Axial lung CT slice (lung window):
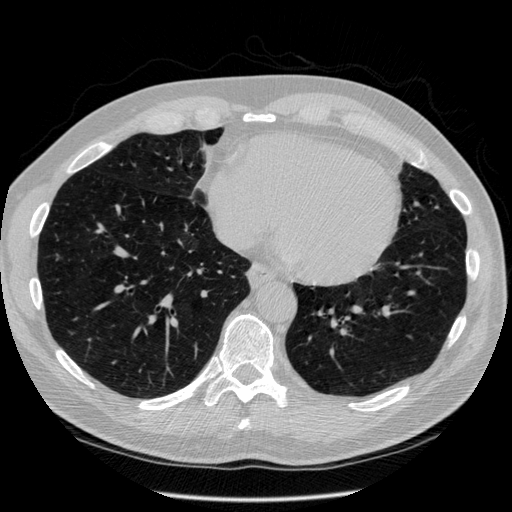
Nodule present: no